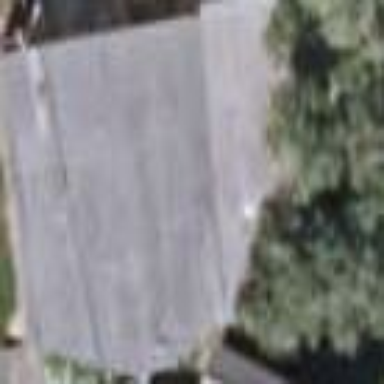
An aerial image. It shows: Shed.